Question: i'm trying to program the front-end for a schedule-application. In my main tab should be two lists (one above the other one). But this seems to be impossible (I've sat yesterday the half day and today for three more hours). So this is my result:

And this is the common part of my Code:
'''
// LayoutManagement - Main
sizer = new wxBoxSizer(wxVERTICAL);
this->SetSizer(sizer);
// Tabpane
tab_pane = new wxNotebook(this,TAB_PANE);
sizer->Add(tab_pane,1,wxEXPAND);
// Overview tab
wxBoxSizer *ot_sizer = new wxBoxSizer(wxVERTICAL);
overview_tab = new wxNotebookPage(tab_pane,TAB_OVERVIEW);
overview_tab->SetSizer(ot_sizer);
tab_pane->AddPage(overview_tab,_("Countdown und Nachrichten"),true);
// Schedule
schedule_list = new wxListBox(overview_tab, SCHEDULE_LIST);
ot_sizer->Add(schedule_list,1,wxEXPAND);
// NewsList
news_list = new wxListBox(overview_tab,NEWS_LIST);
ot_sizer->Add(news_list,3,wxEXPAND);
'''
And my header (part):
'''
wxListBox *schedule_list;
wxBoxSizer *sizer;
wxListBox *news_list;
wxNotebook *tab_pane;
wxNotebookPage *overview_tab, *settings_tab, *about_end_tab;
'''
What i'm doing wrong?
Greetings
Michael
(Sorry for my bad english)
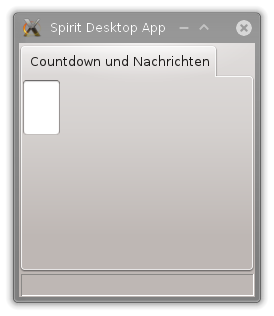
Answer: The reason this code is not working is that you have called SetSizer() BEFORE adding the widgets to the sizer. You should either move the call to SetSizer AFTER the addition of widgets to the sizer, or force the sizer to redo the layout after the adds.
'''
ot_sizer->Add(news_list,3,wxEXPAND);
// all widgest added to sizer, now arrange layout as specified
ot_sizer->Layout();
'''
This should fix your code for the moment.
A final comment on the structure of your code: you seem to be constructing everything in one large code section. This is not a great idea. As you continue to add elements to your GUI it is going to become very confusing. It is better to subclass each page and create the widgets that belong to each page in the constructor of that page.
'''
class cOverviewTab : public wxNotebookPage
{
public:
cOverviewTab() : wxNotebookPage(tab_pane,TAB_OVERVIEW)
{
wxBoxSizer *ot_sizer = new wxBoxSizer(wxVERTICAL);
ot_sizer->Add( new wxListBox(overview_tab, SCHEDULE_LIST) );
ot_sizer->Add( new wxListBox(overview_tab,NEWS_LIST) );
SetSizer( ot_sizer );
}
};
'''